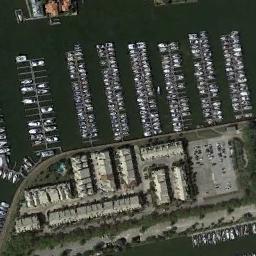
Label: harbor